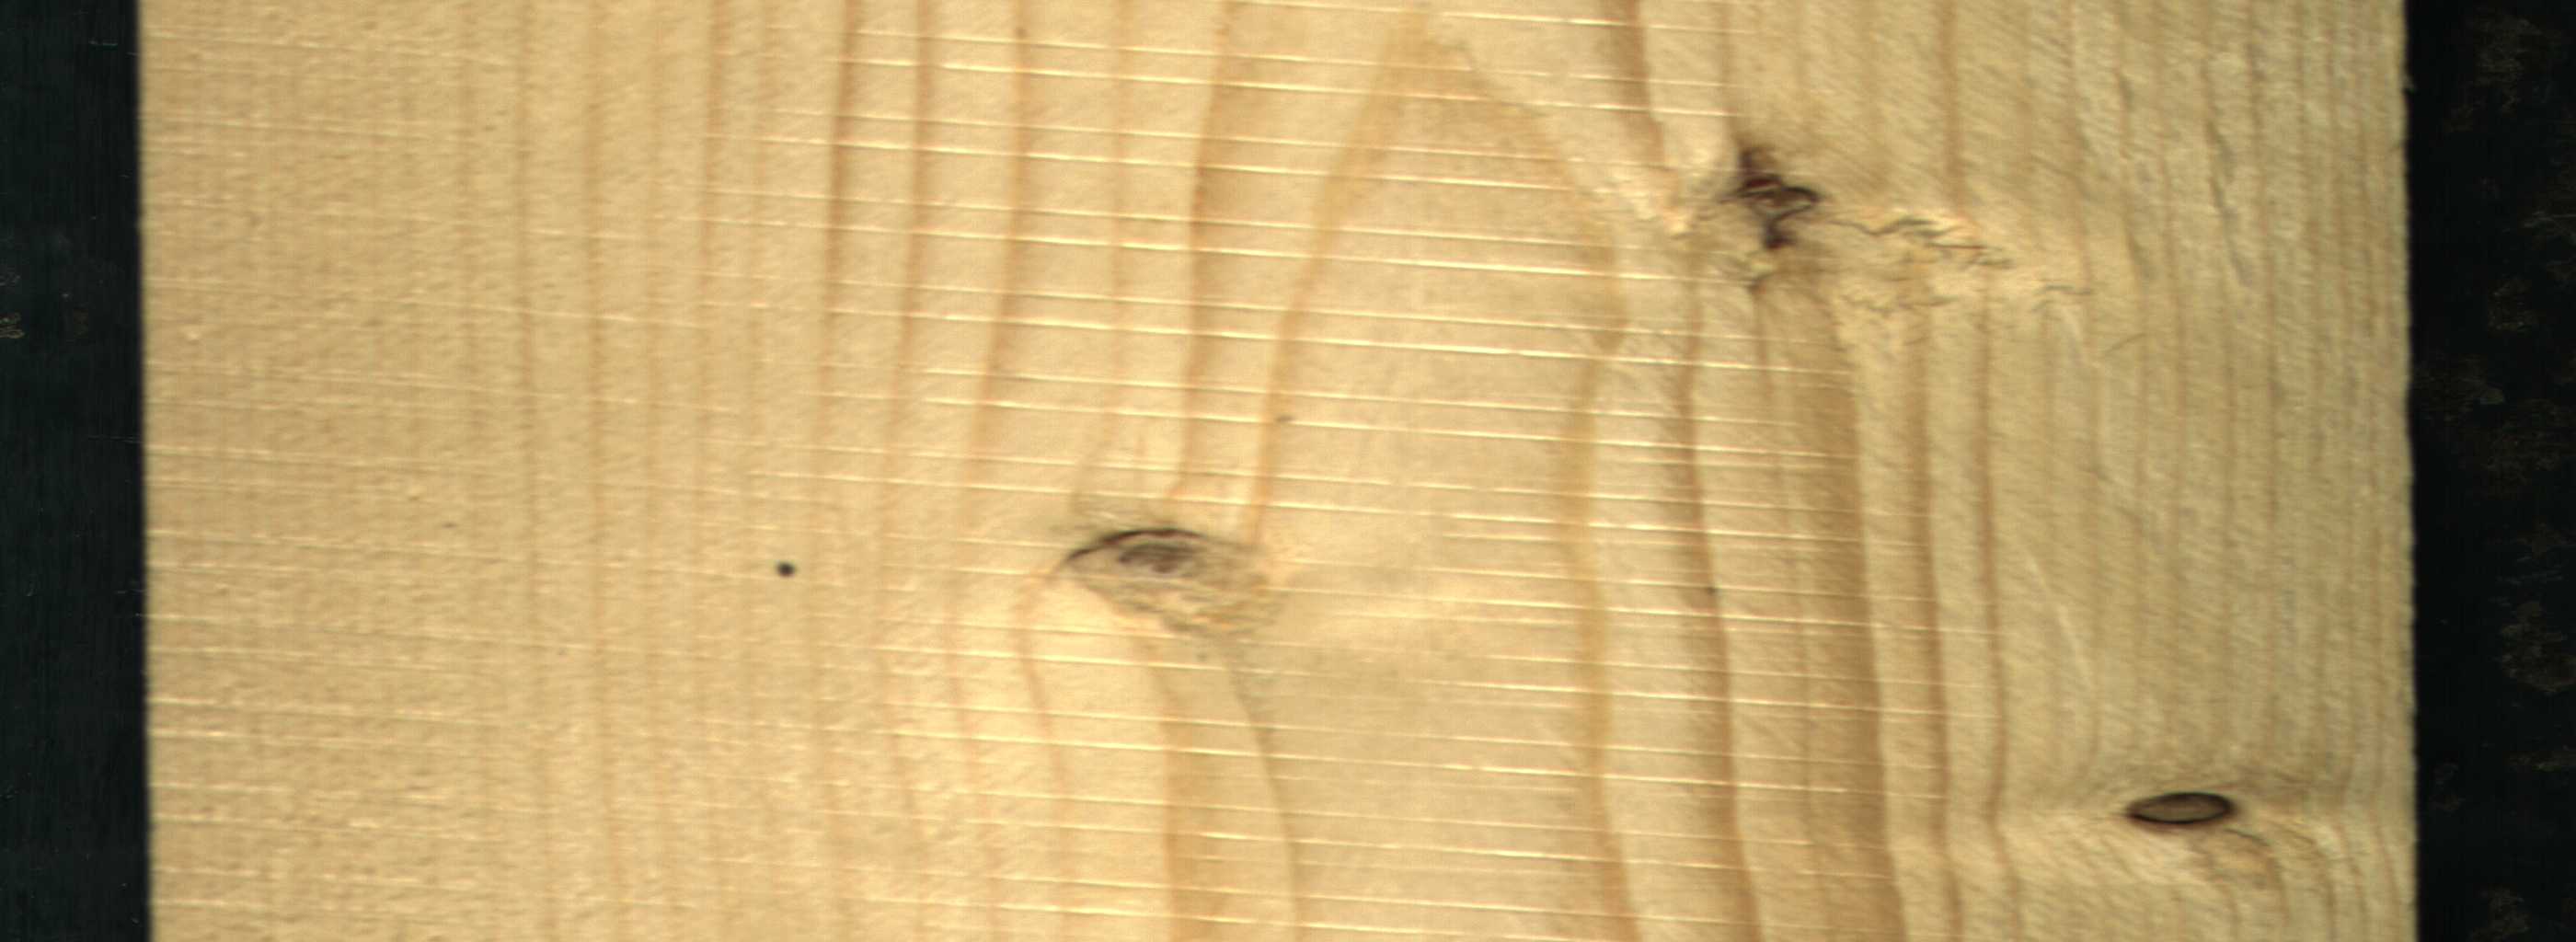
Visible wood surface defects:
Dead_Knot
Dead_Knot
Live_Knot